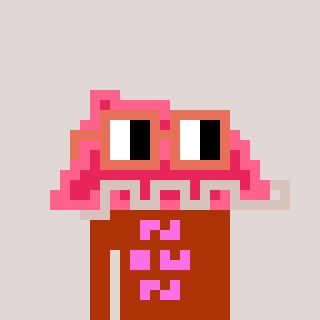
a pixel art character with square orange glasses, a retainer-shaped head and a hotbrown-colored body on a warm background